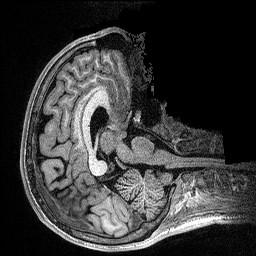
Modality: T1w
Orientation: axial
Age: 22
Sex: male